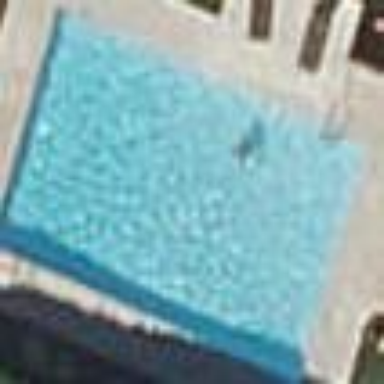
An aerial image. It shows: Swimming pool located in leisure land.